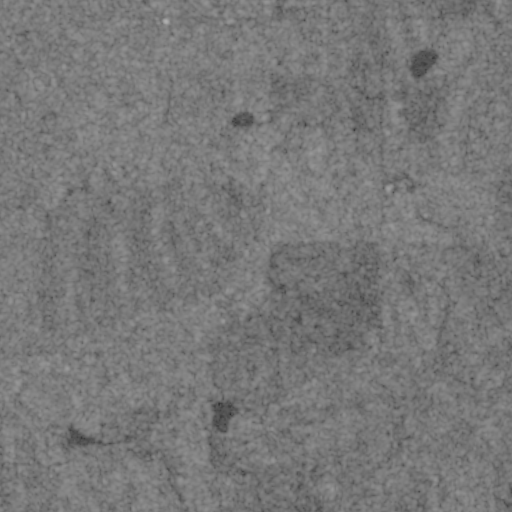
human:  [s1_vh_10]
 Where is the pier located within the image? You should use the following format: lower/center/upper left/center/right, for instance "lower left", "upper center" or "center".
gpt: The pier is located in the lower left of the image.
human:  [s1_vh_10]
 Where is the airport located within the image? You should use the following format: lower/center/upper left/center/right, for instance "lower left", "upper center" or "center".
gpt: There is no airport in the image.

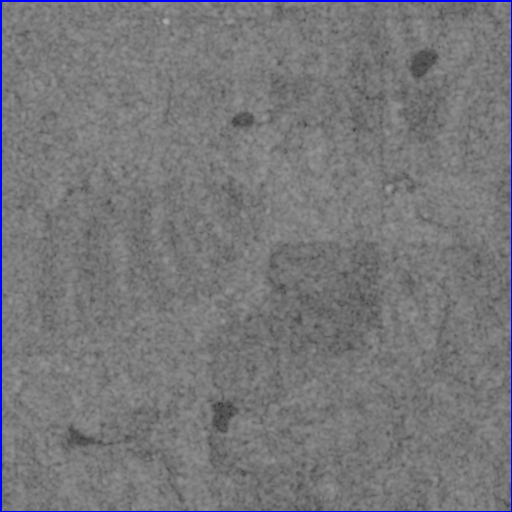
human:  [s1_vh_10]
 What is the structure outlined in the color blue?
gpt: The structure outlined in blue is a crop field.
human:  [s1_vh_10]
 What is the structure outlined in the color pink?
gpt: There is no pink outline.